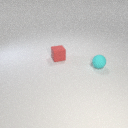
small red rubber cube behind small cyan rubber sphere